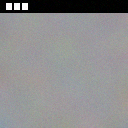
Screen state: on